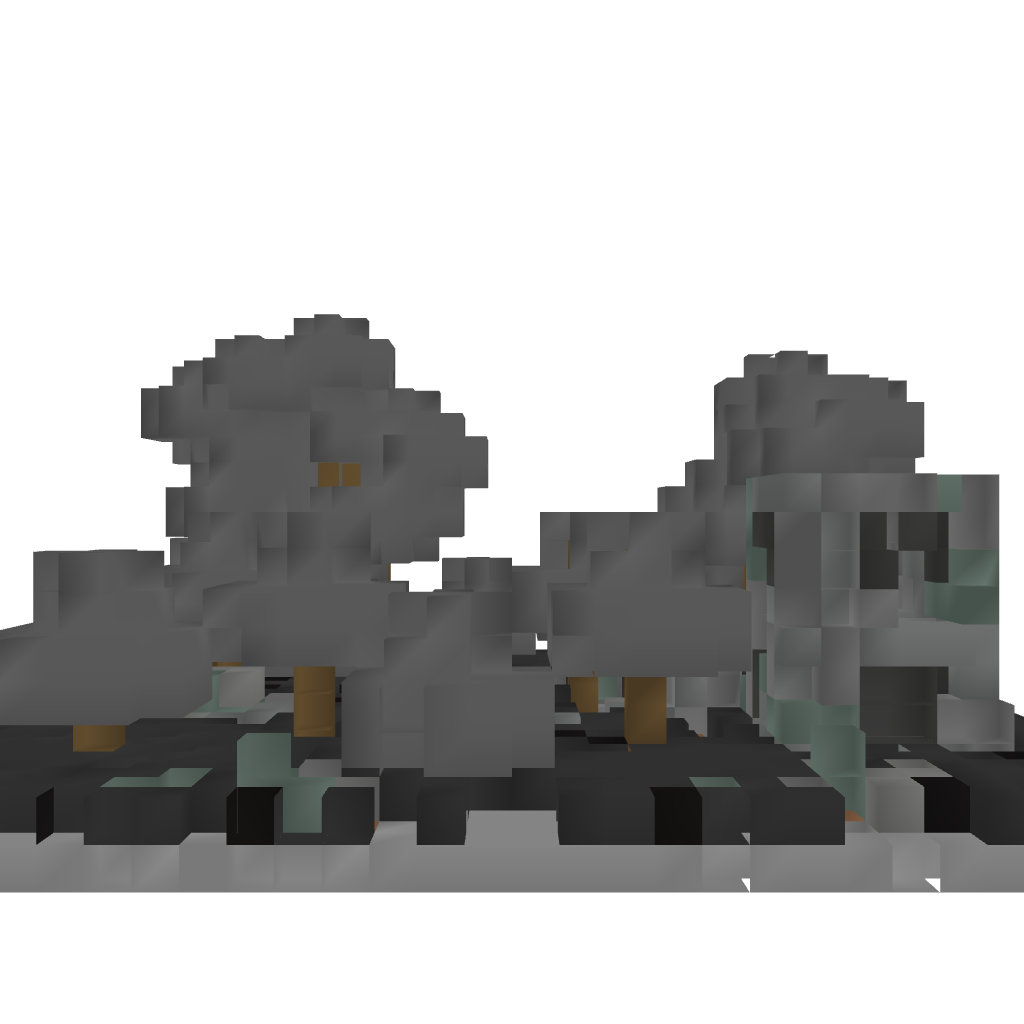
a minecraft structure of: Decorative Ruin